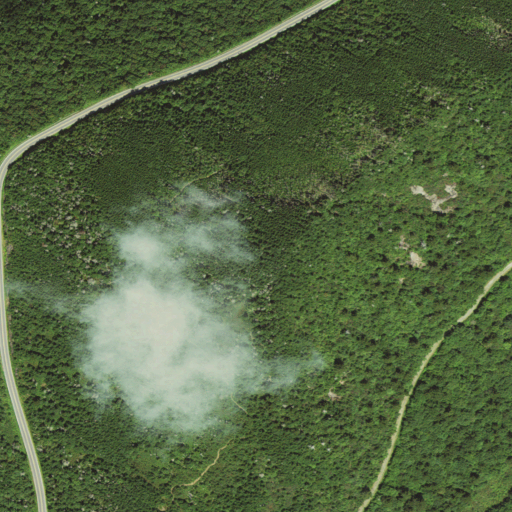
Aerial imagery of mountains in North Carolina named Hallback Mountain containing evergreen forest, mixed forest, deciduous forest, open development, low intensity development, and medium intensity development